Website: home-depot
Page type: account-selection
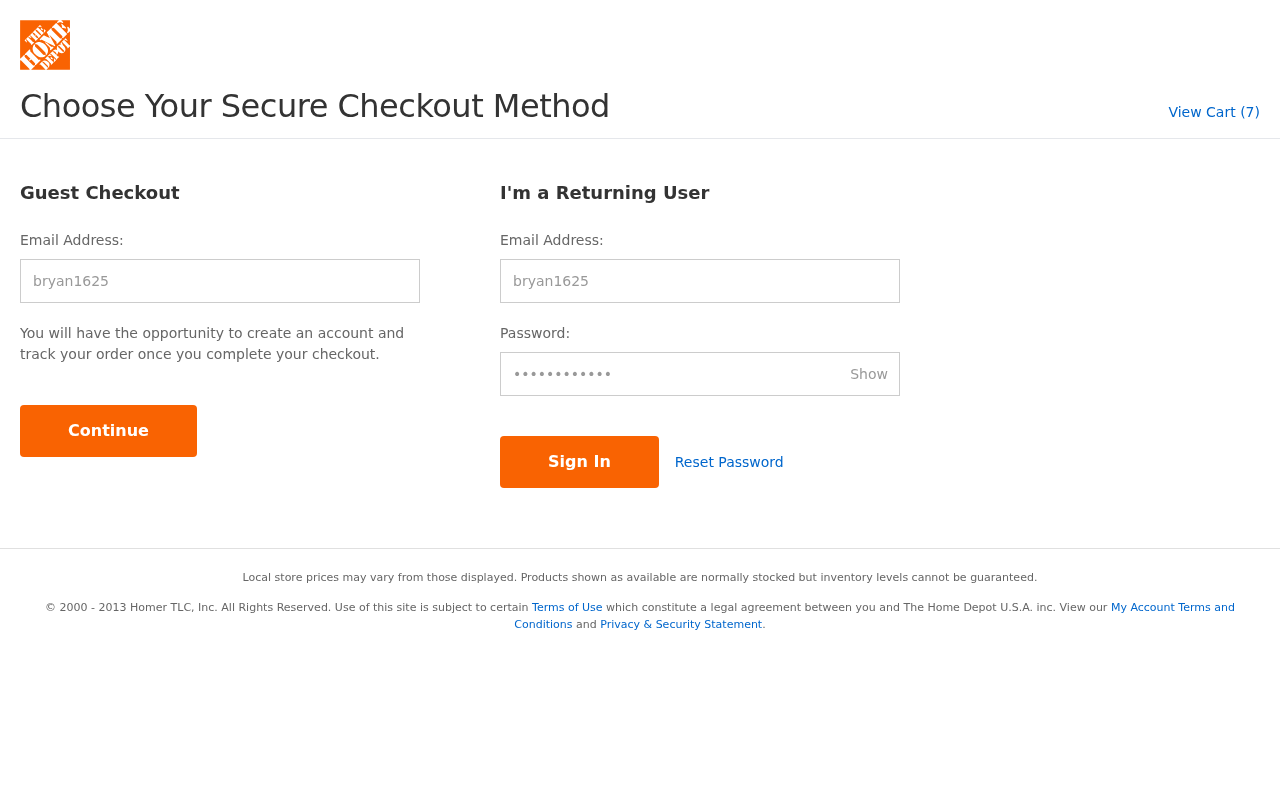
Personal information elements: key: PII_LOGIN_USERNAME
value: bryan1625
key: PII_LOGIN_USERNAME2
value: bryan1625
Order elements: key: ORDER_NUM_ITEMS
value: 7